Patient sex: M
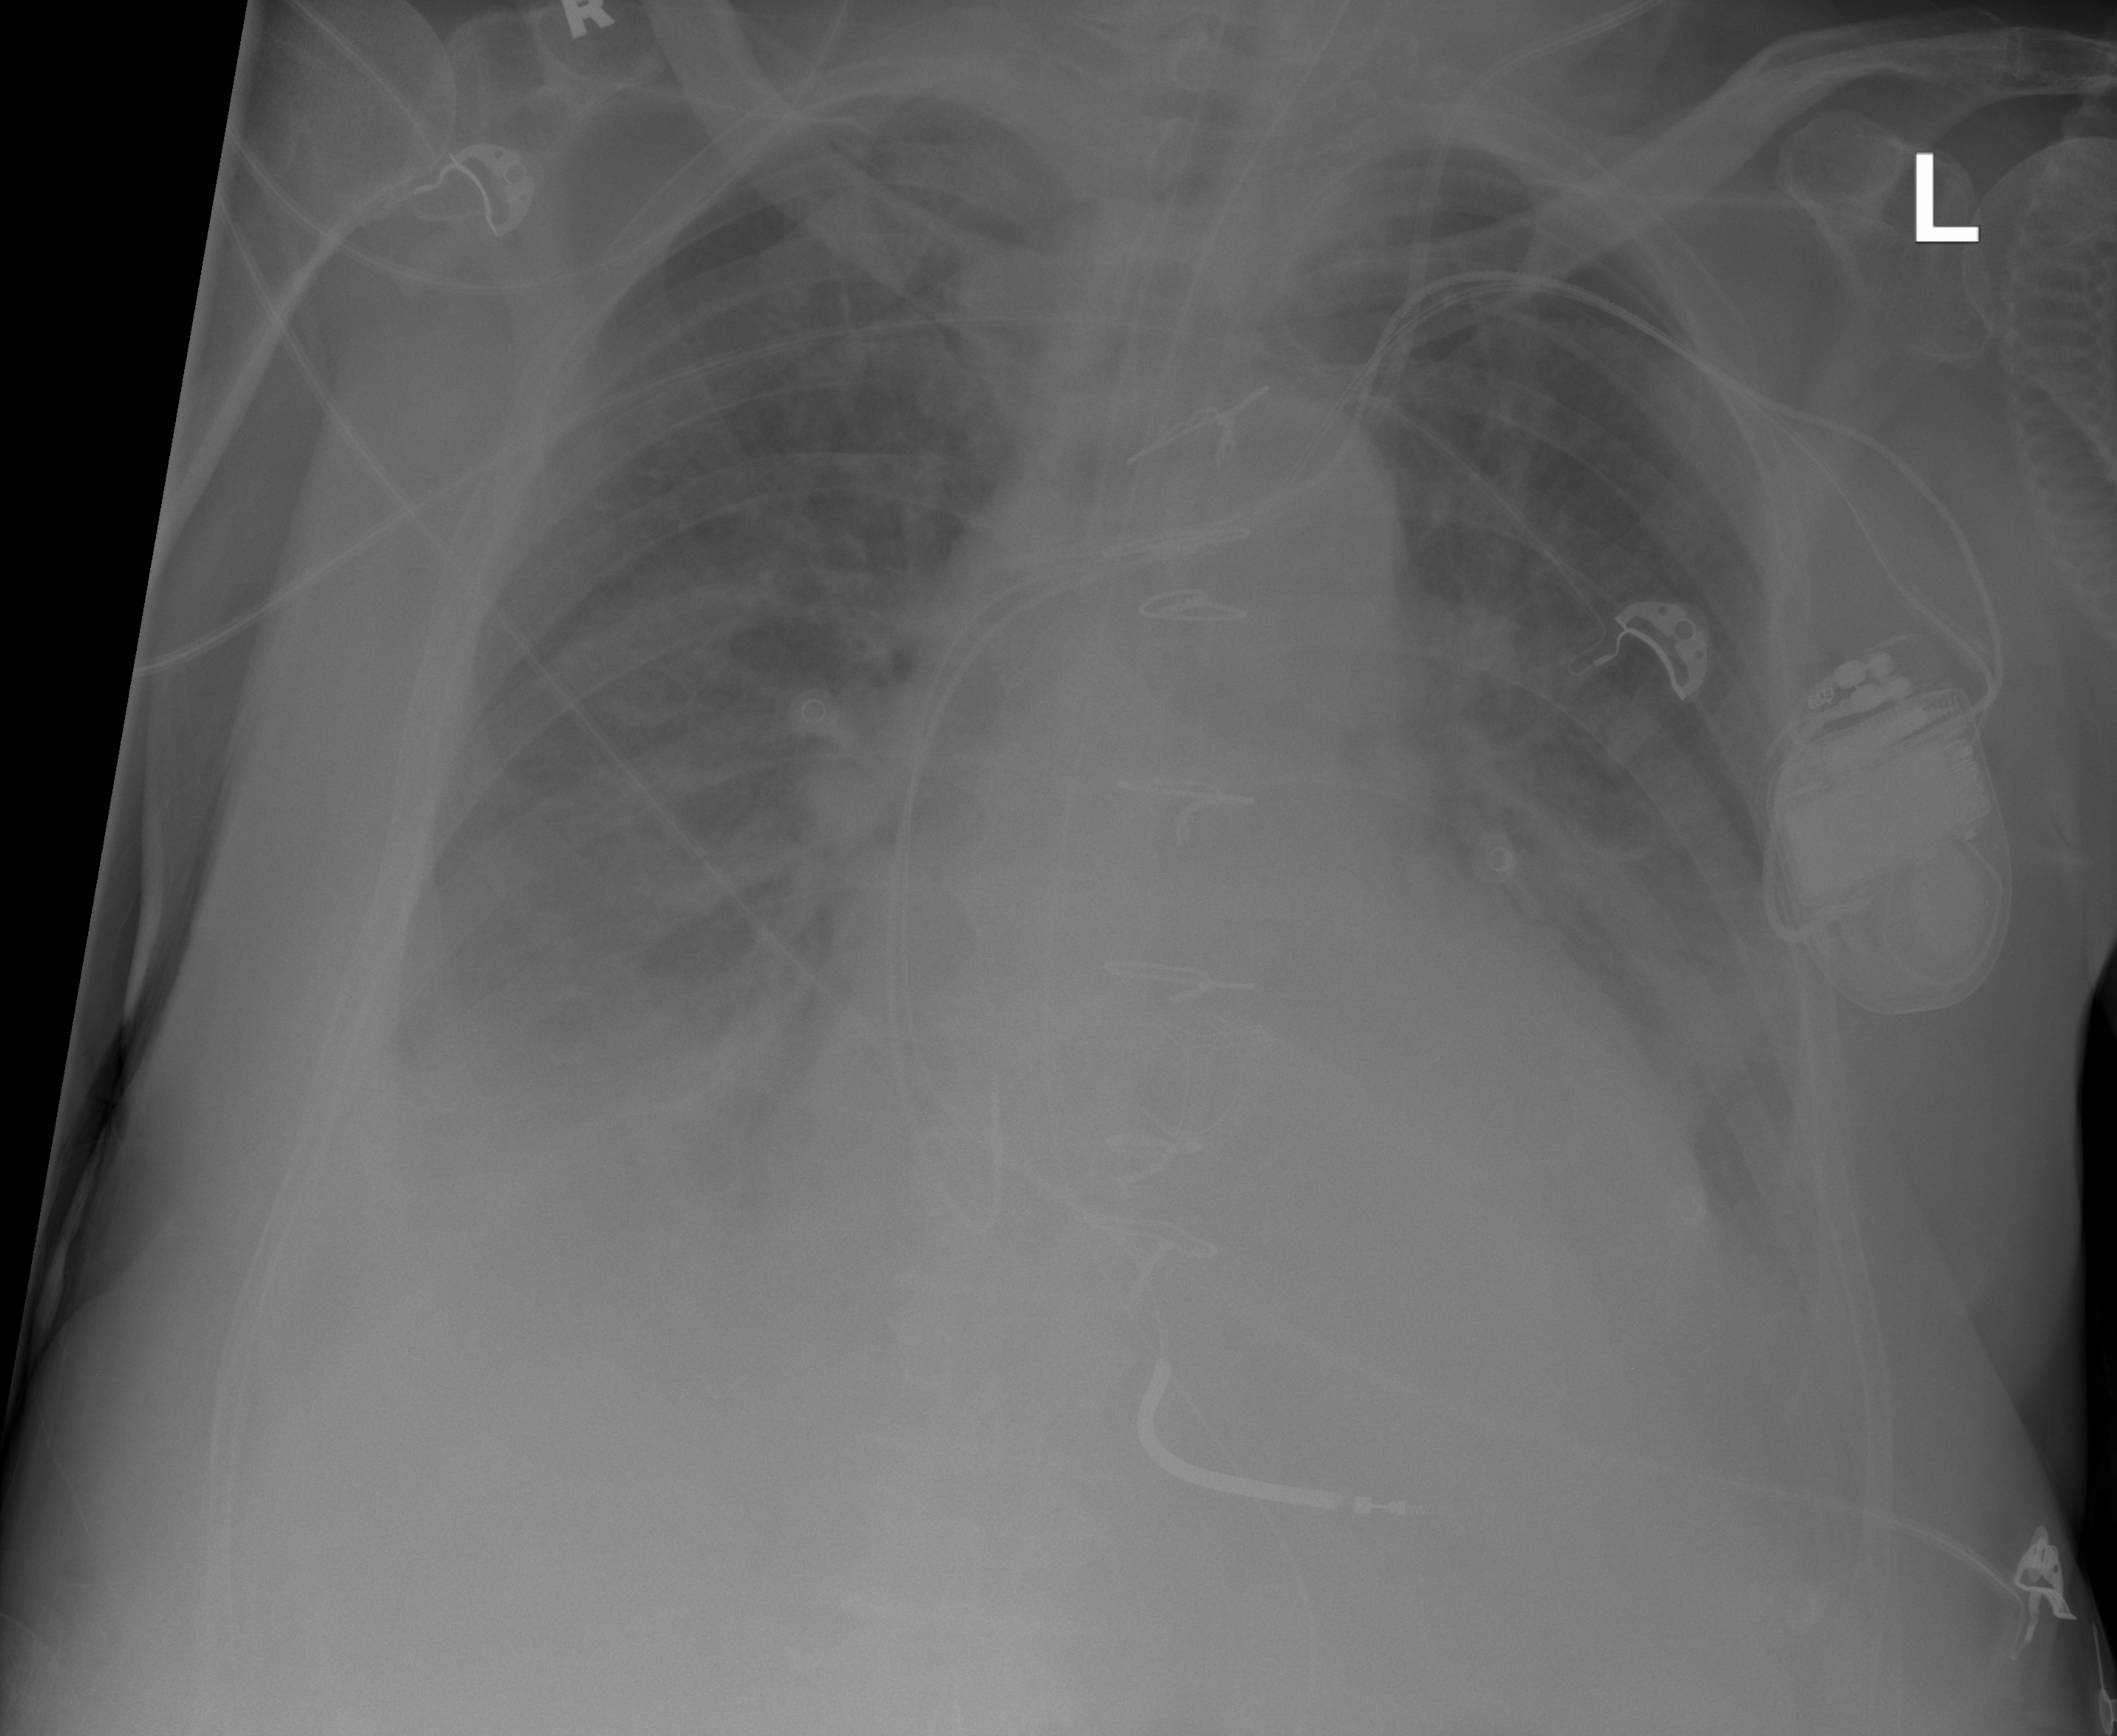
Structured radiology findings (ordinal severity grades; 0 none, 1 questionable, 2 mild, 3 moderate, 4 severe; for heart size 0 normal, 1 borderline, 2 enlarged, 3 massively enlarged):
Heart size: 2
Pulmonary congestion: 2
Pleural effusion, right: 2
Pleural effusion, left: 2
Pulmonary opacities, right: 3
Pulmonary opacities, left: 2
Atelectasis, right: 3
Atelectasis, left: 2